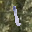
Label: 1